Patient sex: M
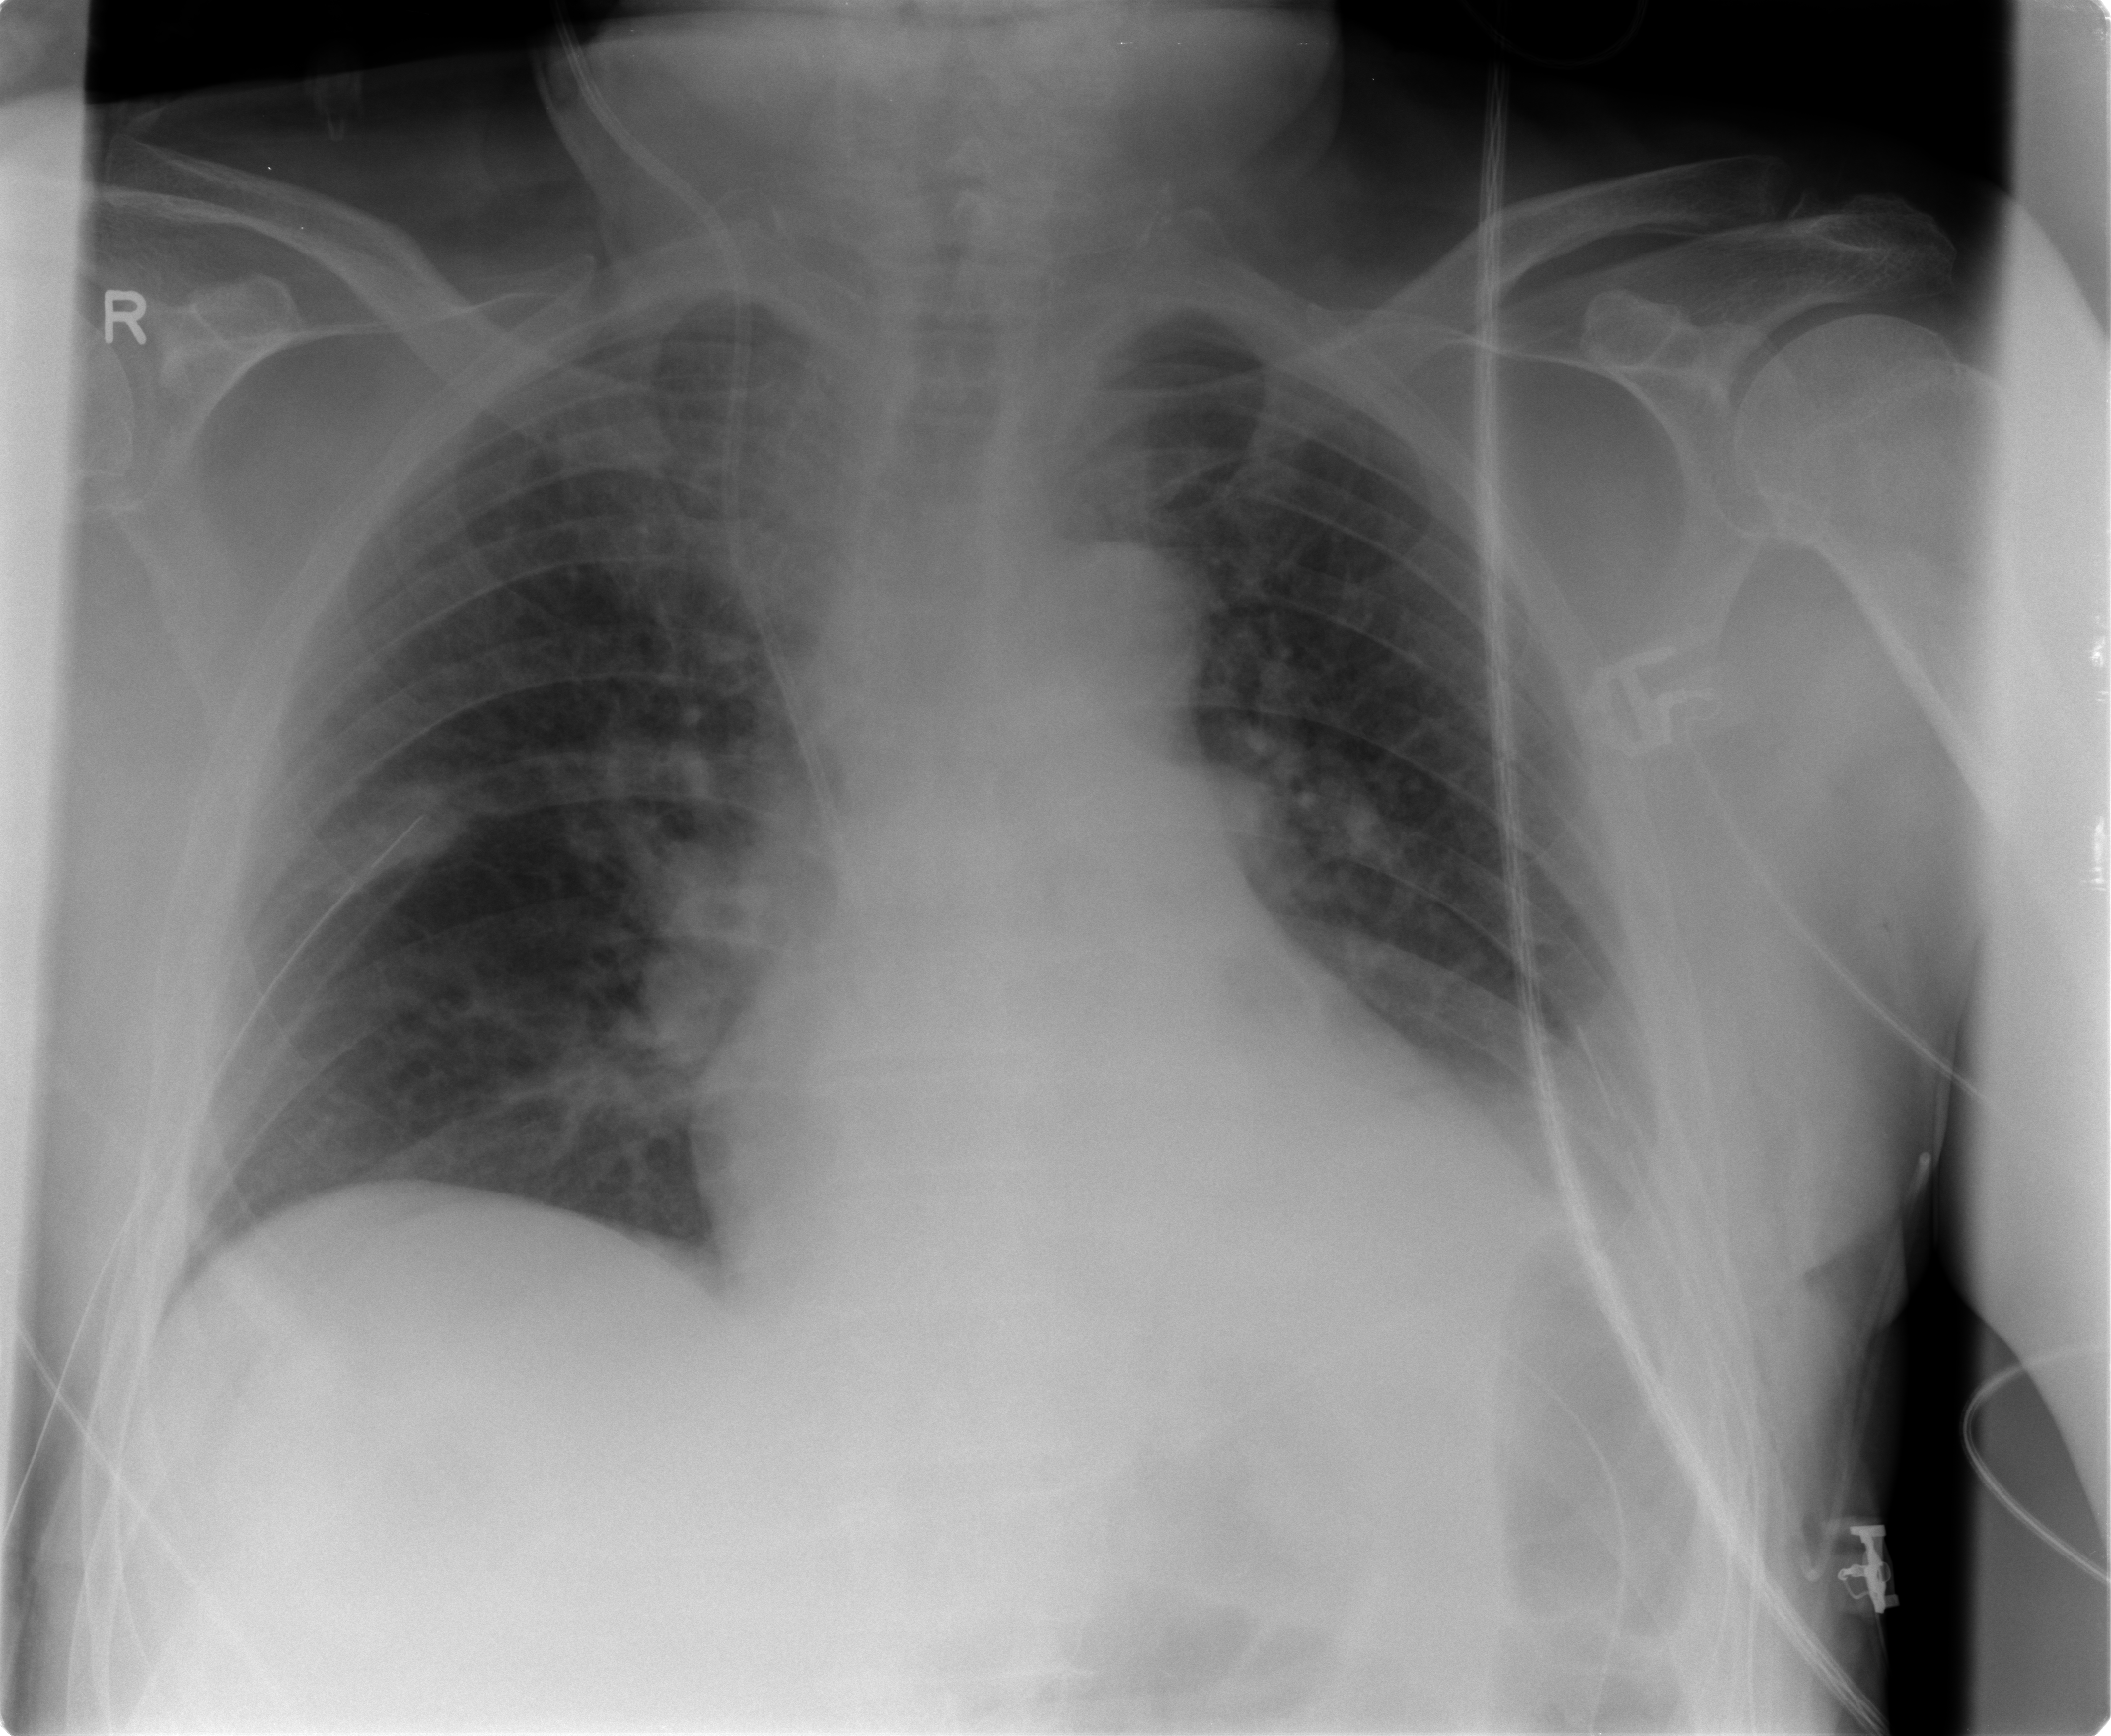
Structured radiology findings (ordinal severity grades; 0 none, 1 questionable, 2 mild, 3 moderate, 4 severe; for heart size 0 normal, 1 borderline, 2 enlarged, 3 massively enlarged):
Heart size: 2
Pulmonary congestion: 2
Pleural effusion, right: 0
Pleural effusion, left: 2
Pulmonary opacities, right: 0
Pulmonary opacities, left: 0
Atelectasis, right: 2
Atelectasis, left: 2